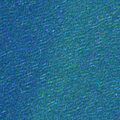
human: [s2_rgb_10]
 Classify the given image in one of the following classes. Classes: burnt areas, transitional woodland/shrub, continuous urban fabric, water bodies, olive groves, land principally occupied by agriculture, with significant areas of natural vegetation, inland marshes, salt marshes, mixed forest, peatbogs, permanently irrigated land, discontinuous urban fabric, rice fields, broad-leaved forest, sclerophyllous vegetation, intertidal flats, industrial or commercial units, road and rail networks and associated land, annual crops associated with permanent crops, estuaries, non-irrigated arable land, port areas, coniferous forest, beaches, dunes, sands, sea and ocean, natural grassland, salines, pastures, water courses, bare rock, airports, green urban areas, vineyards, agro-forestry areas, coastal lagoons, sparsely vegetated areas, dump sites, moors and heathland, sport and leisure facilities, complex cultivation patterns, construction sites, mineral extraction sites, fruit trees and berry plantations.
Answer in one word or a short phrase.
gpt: sea and ocean